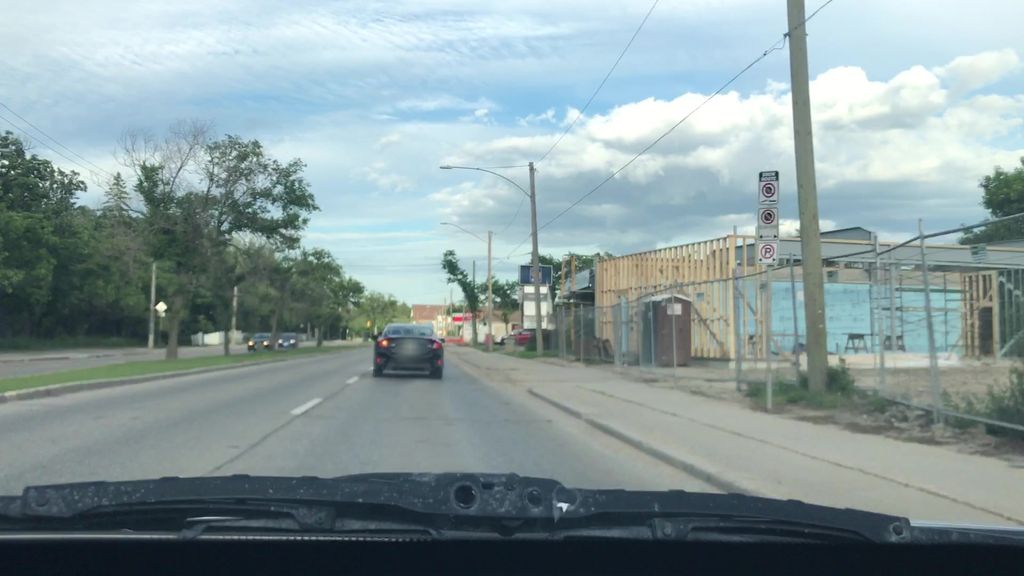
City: winnipeg